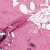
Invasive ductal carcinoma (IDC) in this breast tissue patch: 0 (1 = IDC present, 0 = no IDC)